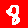
Digit: 8